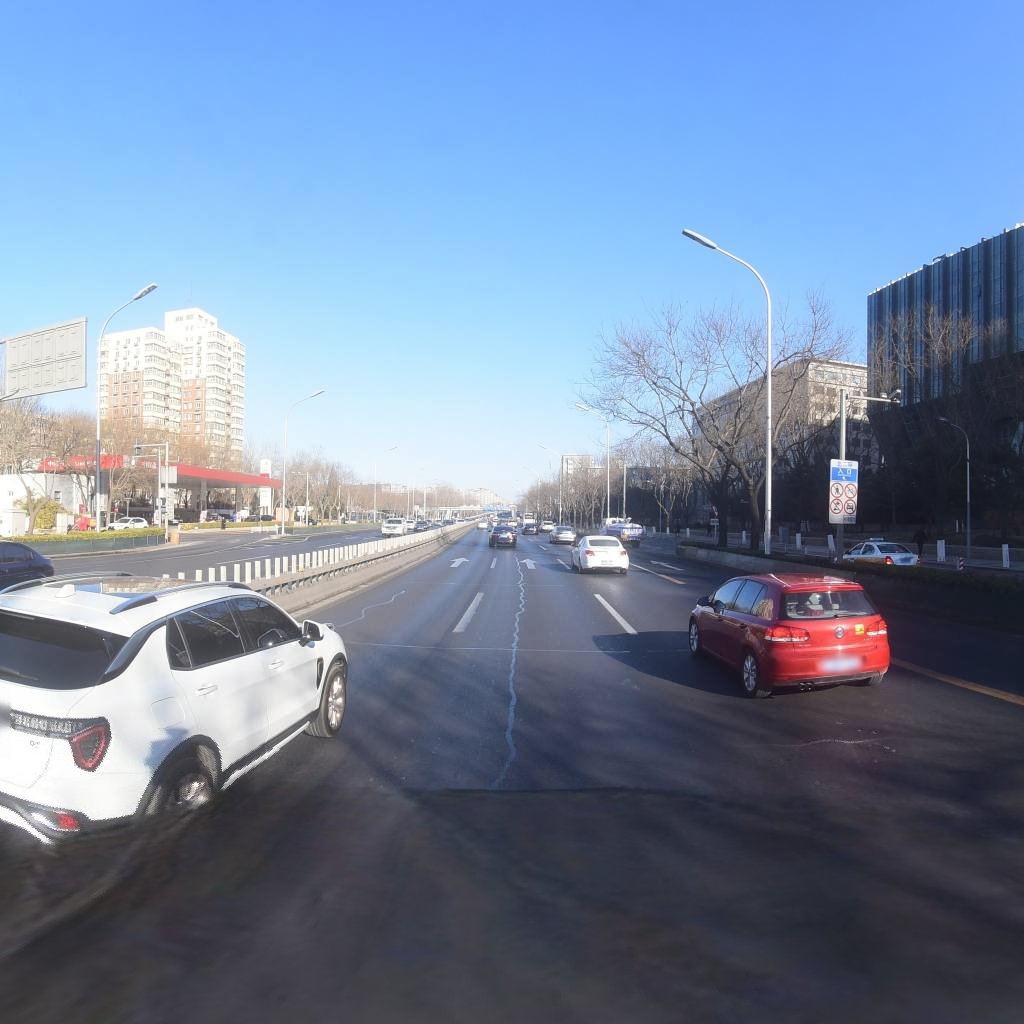
Region: Xicheng
Road damage annotations: transverse patch, transverse patch, longitudinal patch, longitudinal patch